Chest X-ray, AP view. Patient: 69 years old, sex M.
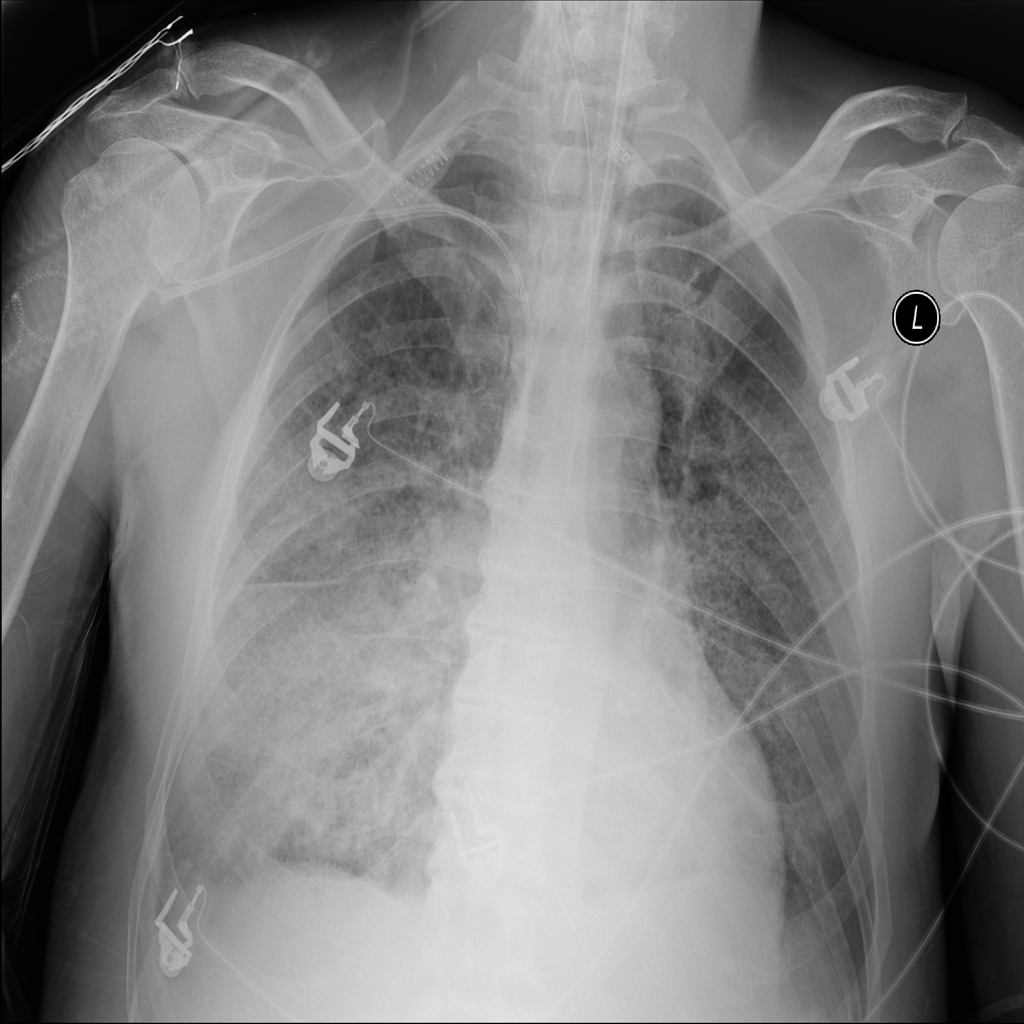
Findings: Effusion, Infiltration